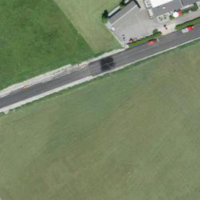
EUNIS habitat code: 23
Species observed at this site:
Ptyonoprogne rupestris
Passer domesticus